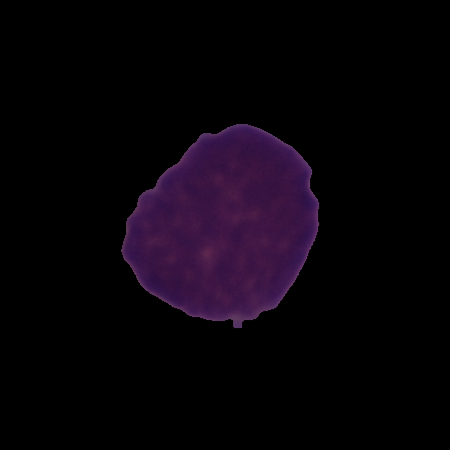
Label: cancer